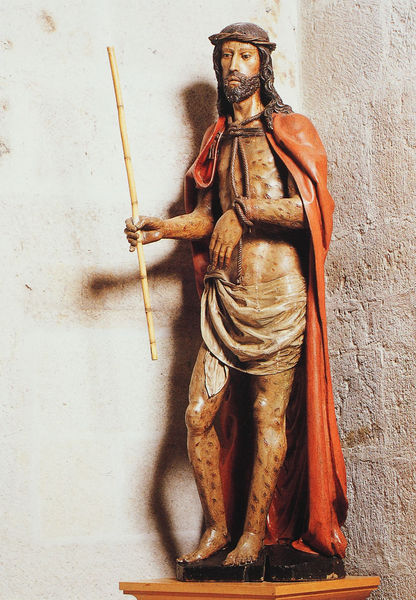
Titel: Ecce Homo
Künstler: Gil de Ronza
Institution: Zamora, Konvent des Corpus Christi, Clarisas
Schlagwörter: gott, lendenschurz, mann, nackt, umhang, weiß, braun, holz, rot, bart, wand, sockel, gewand, haare, mantel, schnur, strick, stock, skulptur, statue, fesseln, stab, lendentuch, christus, jesus, wunden, dornen, bambus, holzfigur, dornenkrone, erlöser, fessel, roter umhang, nakct, messias, gegeiselt, christu, ecce, gefoltert, umhan, homo, eccehomo, rohrstock, roter umgang